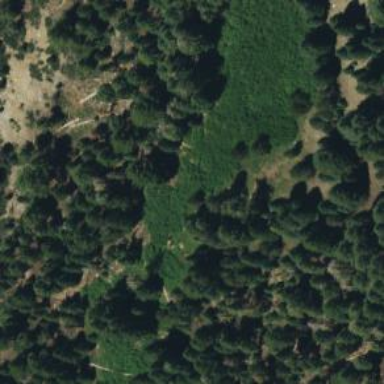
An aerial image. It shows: Wet meadow with wood vegetation.